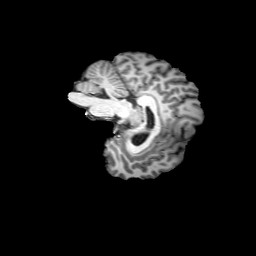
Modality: T1w
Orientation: sagittal
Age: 21
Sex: female
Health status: ill